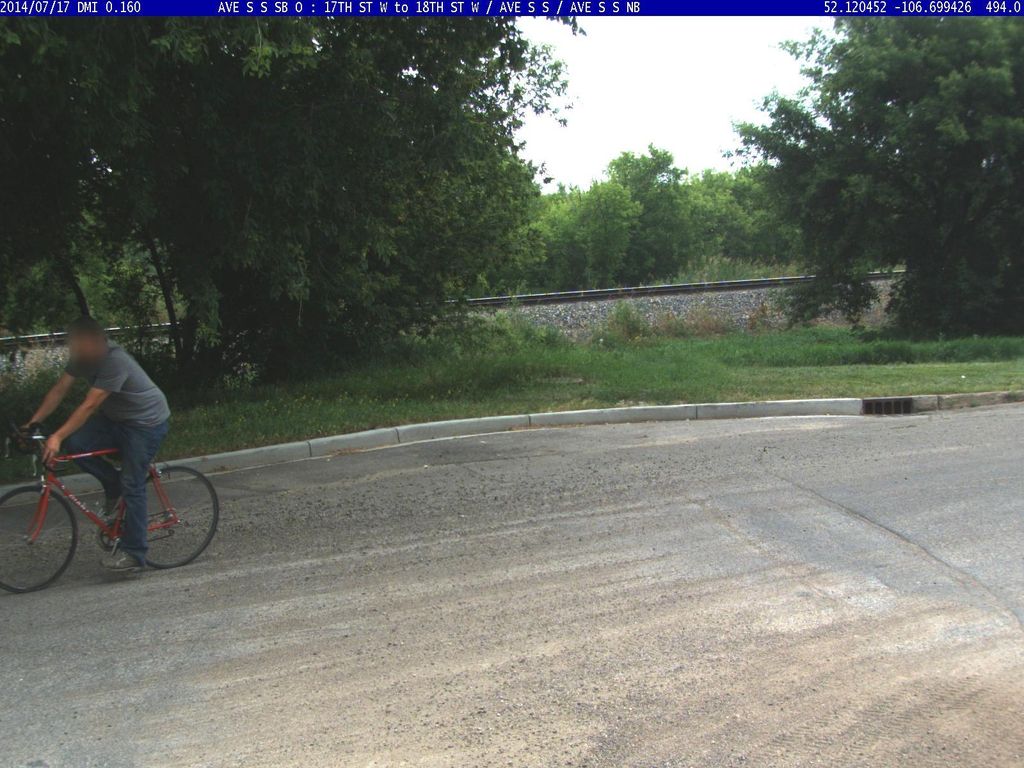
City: saskatoon